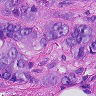
Metastatic tissue present: yes